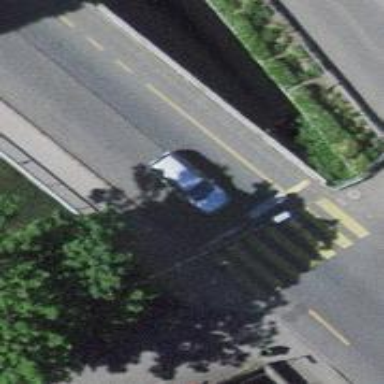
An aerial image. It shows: Road with traffic signals.